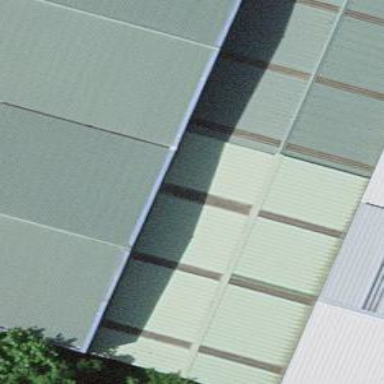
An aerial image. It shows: View of roof of building.